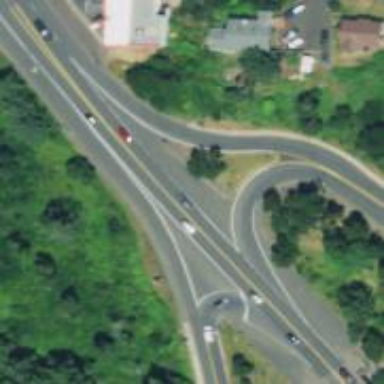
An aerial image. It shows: Trunk link highway.